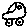
Label: car